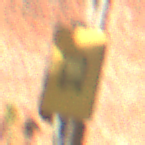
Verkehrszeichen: KennzeichnungspflichtigeFahrzeugeGefaehrlicheGueterOhnePfeilsymbol
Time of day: MorningAfternoon
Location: Outdoor (Suburban)
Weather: PartlyCloudy
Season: NotSpecified
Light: Natural